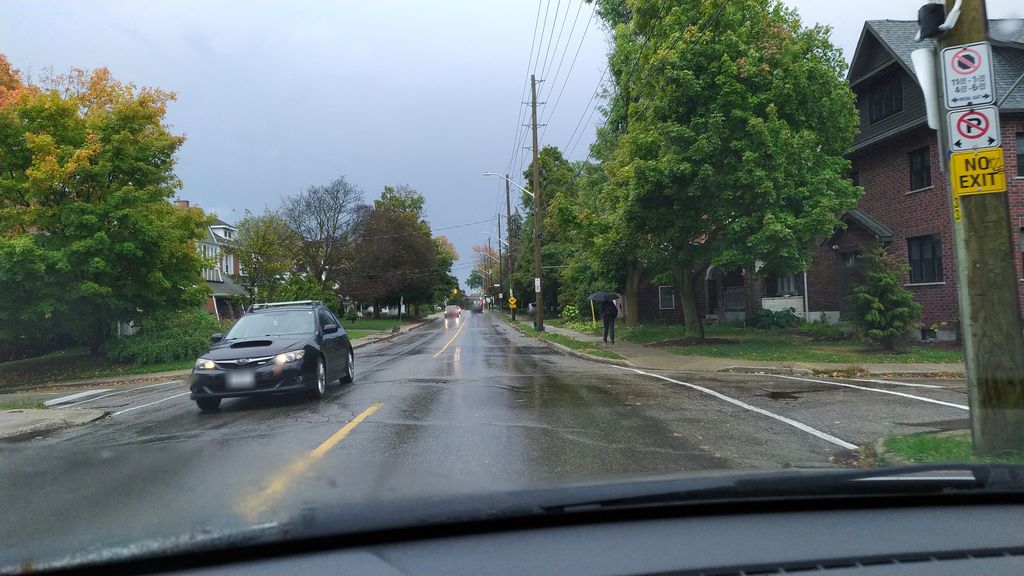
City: kitchener-waterloo